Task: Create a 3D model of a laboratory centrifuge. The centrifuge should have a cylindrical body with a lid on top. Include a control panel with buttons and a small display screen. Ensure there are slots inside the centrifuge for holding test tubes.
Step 226:
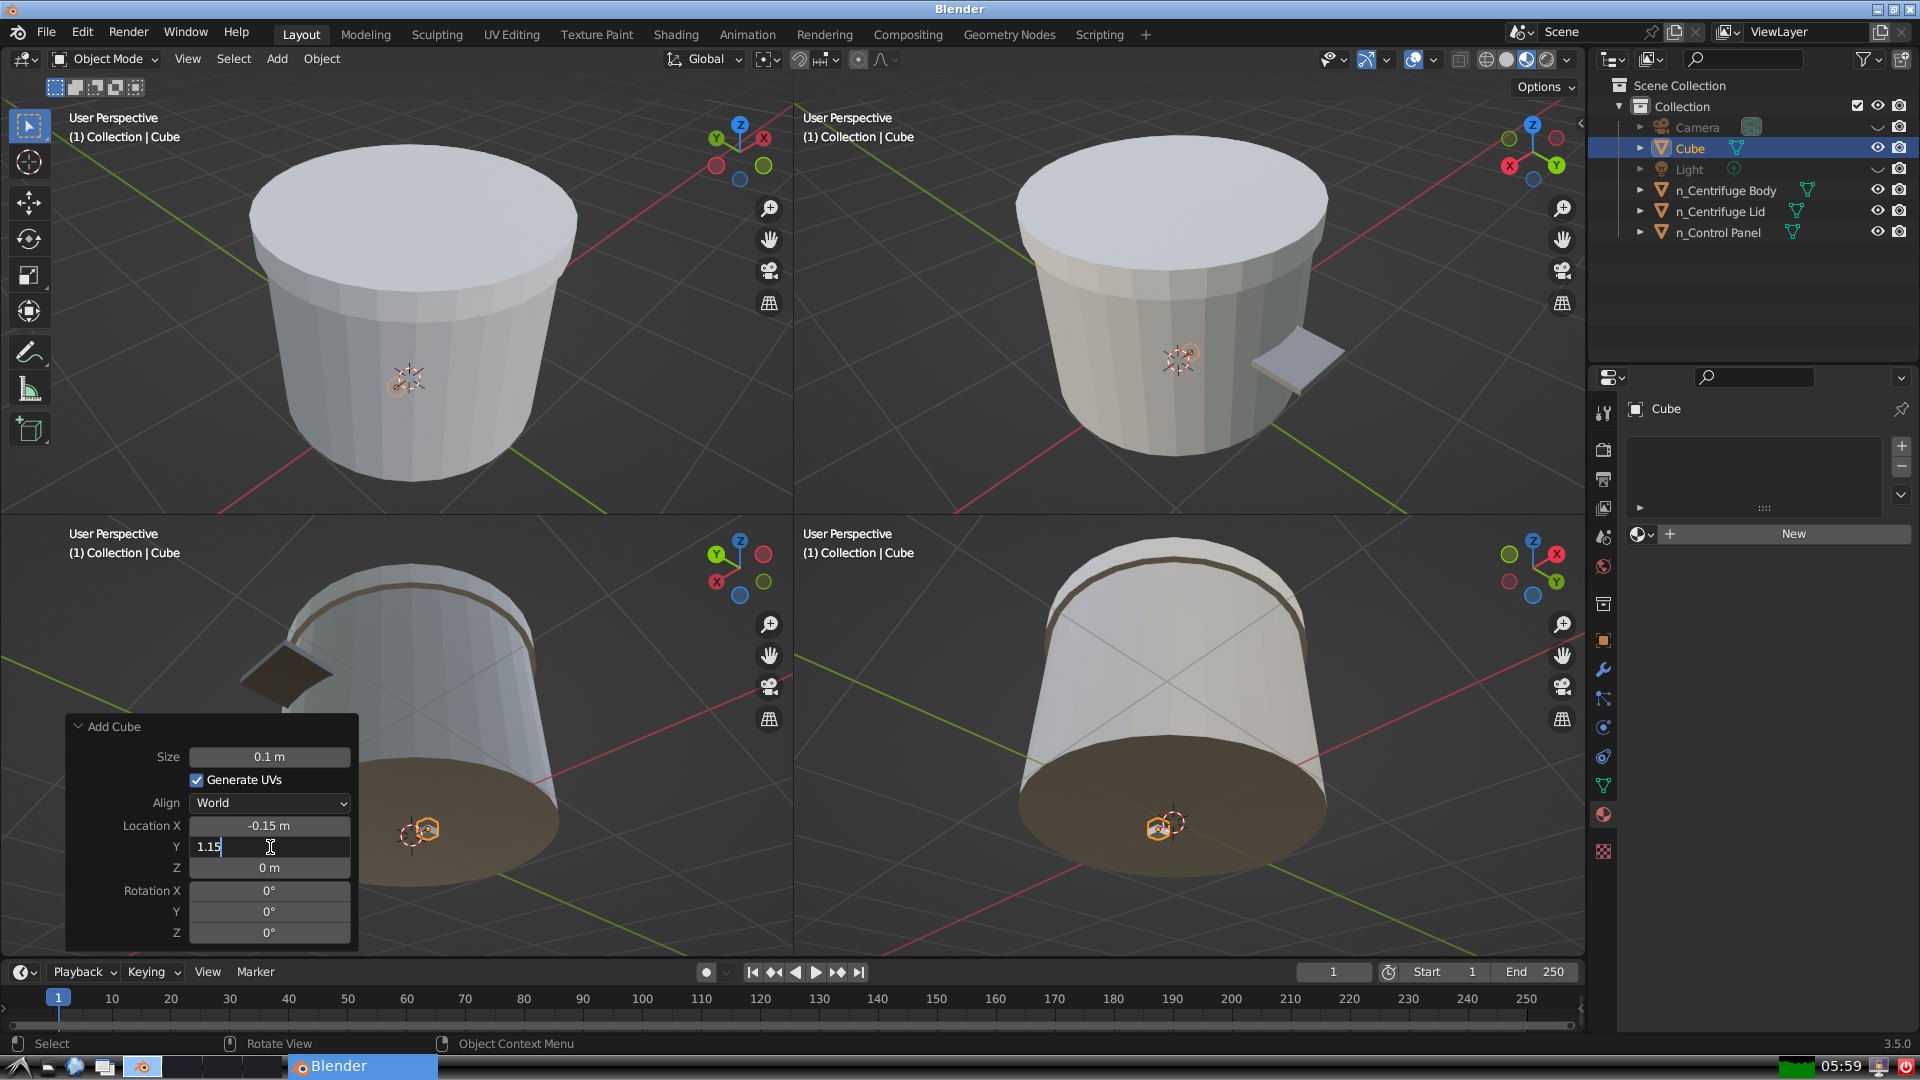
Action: {"key_press": ['Return']}